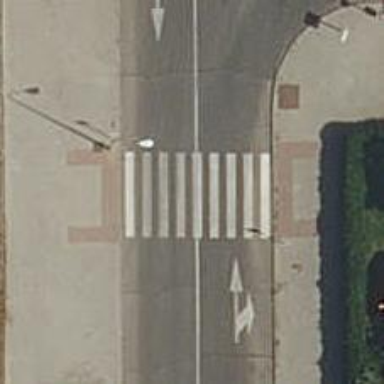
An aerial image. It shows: Uncontrolled road crossing.